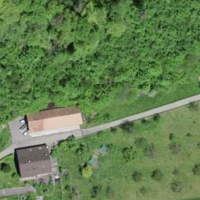
EUNIS habitat code: 25
Species observed at this site:
Lamium purpureum